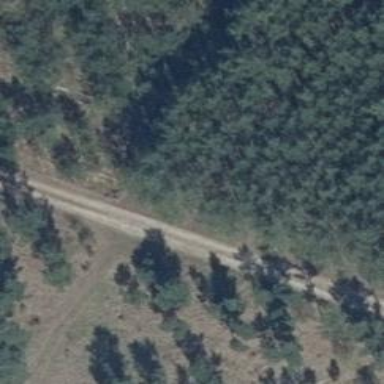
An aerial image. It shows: Dirt track road with grade 4 track type.